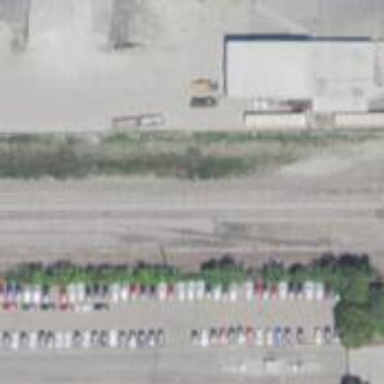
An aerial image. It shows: Railway siding with rails.